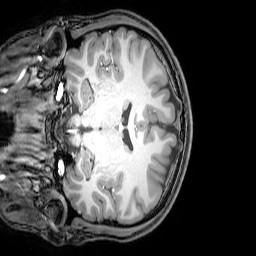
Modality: T1w
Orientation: coronal
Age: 22
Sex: male
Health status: healthy
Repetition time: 0.081 s
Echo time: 0.037 s